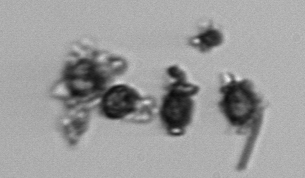
Label: Thalassiosira_TAG_external_detritus